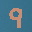
Label: 9